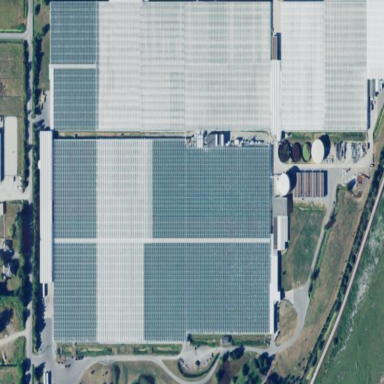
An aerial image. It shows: Area dedicated to greenhouse horticulture.